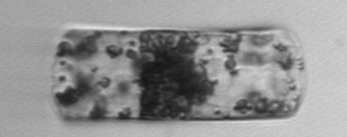
Label: Guinardia_flaccida